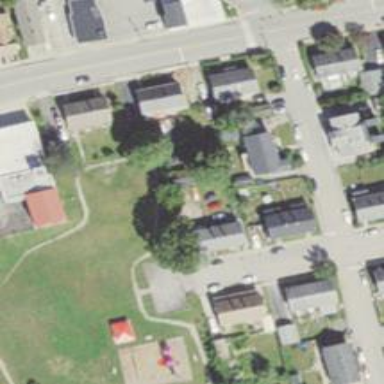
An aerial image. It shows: Residential driveway used as service road.